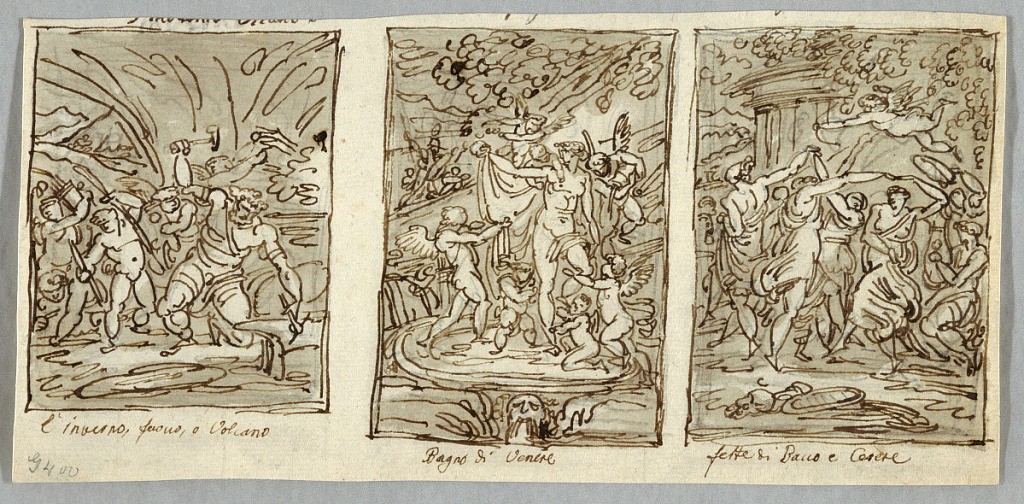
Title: Winter, the Forge of the Vulcan, Spring, the Bath of Venus, Summer Feasts of Bacchus and Ceres
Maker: Felice Giani, Italian, 1758–1823
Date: ca. 1790
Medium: Pen and brown ink, brush and brown wash over traces of graphite on cream laid paper
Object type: Drawing
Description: Vulcan forging arrows which are collected by putti.  Venus standing in circular basin served by putti. One of putti points backward where warrior appears. Landscape with part of circular temple.